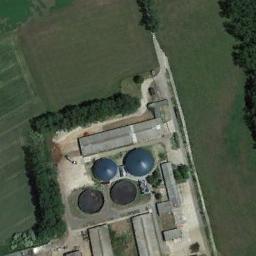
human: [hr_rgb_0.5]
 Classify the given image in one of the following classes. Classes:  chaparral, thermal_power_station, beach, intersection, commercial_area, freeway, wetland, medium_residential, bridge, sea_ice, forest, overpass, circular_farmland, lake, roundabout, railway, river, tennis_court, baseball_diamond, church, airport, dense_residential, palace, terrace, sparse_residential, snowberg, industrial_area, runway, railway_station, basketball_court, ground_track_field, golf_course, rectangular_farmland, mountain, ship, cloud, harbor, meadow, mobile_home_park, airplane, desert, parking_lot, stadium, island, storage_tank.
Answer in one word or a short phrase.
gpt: storage_tank